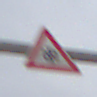
Verkehrszeichen: SchneeOderEisglaette
Umgebung: Outdoor, Suburban
Tageszeit: MorningAfternoon
Wetter: PartlyCloudy
Licht: Natural
Jahreszeit: NotSpecified
Kontrast: HighContrast